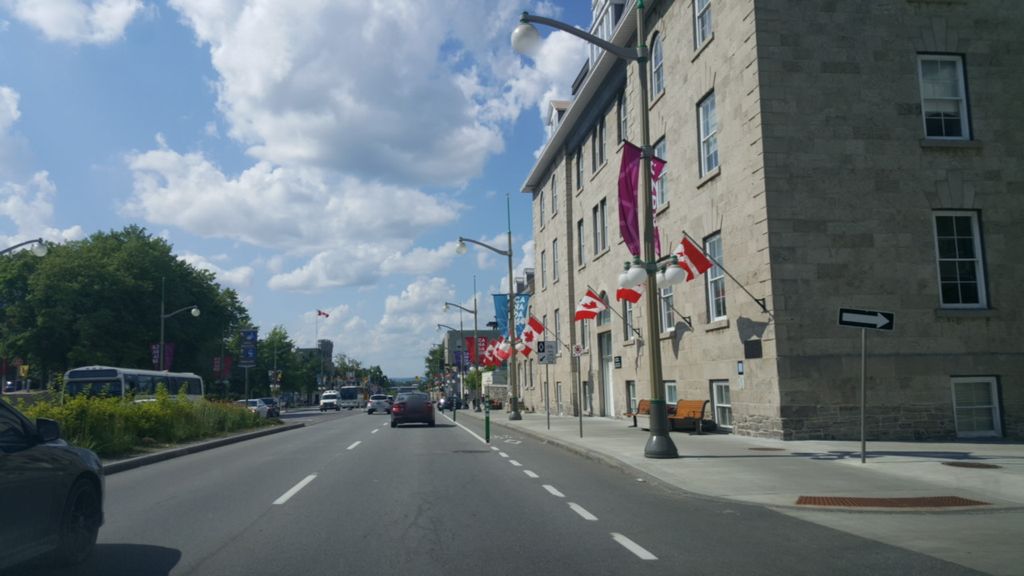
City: ottawa-gatineau